Question: I am making a login form in qt where input is taken from the numpad. The numpad is created on screen. When I am trying to take input from the numpad,
It takes the input in the both of the lineEdit field. So how can I separate both of these while taking the input from the numpad?
'''
#include "mainwindow.h"
#include "ui_mainwindow.h"
#include "mainscreen.h"
MainWindow::MainWindow(QWidget *parent) :
QMainWindow(parent),
ui(new Ui::MainWindow)
{
ui->setupUi(this);
connect(ui->dB1,SIGNAL(released()),this,SLOT(display()));
connect(ui->dB2,SIGNAL(released()),this,SLOT(display()));
connect(ui->dB3,SIGNAL(released()),this,SLOT(display()));
connect(ui->dB4,SIGNAL(released()),this,SLOT(display()));
connect(ui->dB5,SIGNAL(released()),this,SLOT(display()));
connect(ui->dB6,SIGNAL(released()),this,SLOT(display()));
connect(ui->dB7,SIGNAL(released()),this,SLOT(display()));
connect(ui->dB8,SIGNAL(released()),this,SLOT(display()));
connect(ui->dB9,SIGNAL(released()),this,SLOT(display()));
connect(ui->dB0,SIGNAL(released()),this,SLOT(display()));
}
MainWindow::~MainWindow()
{
delete ui;
}
void MainWindow::display()
{
QPushButton *qp=(QPushButton*)sender();
ui->lineEdit->setText(ui->lineEdit->text()+qp->text());
ui->lineEdit_2->setText(ui->lineEdit_2->text()+qp->text());
}
void MainWindow::on_pushButton_clicked()
{
QString username=ui->lineEdit->text();
QString password=ui->lineEdit_2->text();
if(username=="text"&&password=="text")
{
hide();
main_scn=new MainScreen();
main_scn->setWindowFlags(Qt::Window|Qt::FramelessWindowHint);
main_scn->show();
}
}
'''
the UI is here, please check this out

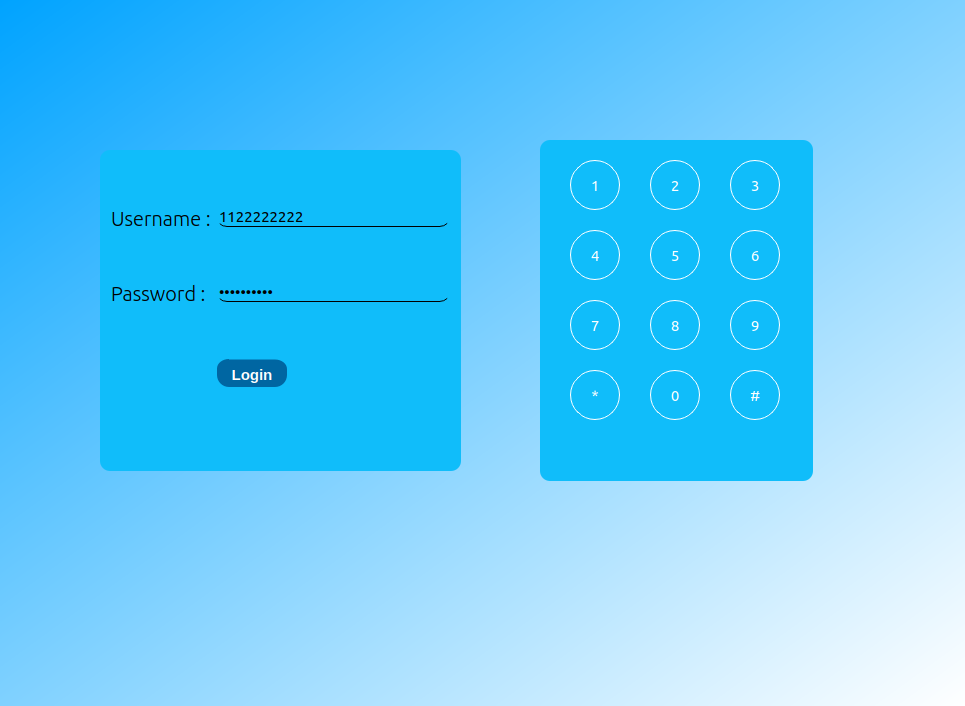
Answer: Creating a numpad in that way is inconvenient since it will place the text in both QLineEdit, and usually the username and password are not always the same.
My proposal is to create a Numpad that does not need to be connected by signals, but an event will be sent so that the widget that has the focus.
'''
#ifndef NUMPADWIDGET_H
#define NUMPADWIDGET_H
#include <QApplication>
#include <QGridLayout>
#include <QKeyEvent>
#include <QToolButton>
#include <QWidget>
class NumpadWidget : public QWidget
{
Q_OBJECT
public:
explicit NumpadWidget(QWidget *parent = nullptr) : QWidget(parent)
{
QGridLayout *lay = new QGridLayout(this);
const std::vector<QPair<QString, int>> values{{"1", Qt::Key_1}, {"2", Qt::Key_2}, {"3", Qt::Key_3},
{"4", Qt::Key_4}, {"5", Qt::Key_5}, {"6", Qt::Key_6},
{"7", Qt::Key_7}, {"8", Qt::Key_8}, {"9", Qt::Key_9},
{".", Qt::Key_Colon}, {"0", Qt::Key_0}, {"*", Qt::Key_Asterisk}};
int i = 0;
int j = 0;
for(const QPair<QString, int> & value : values){
QToolButton *button =new QToolButton;
button->setText(value.first);
button->setFixedSize(40,40);
lay->addWidget(button, i, j);
button->setProperty("text", value.first);
button->setProperty("key", value.second);
connect(button, &QToolButton::clicked, this, &NumpadWidget::onClicked);
j++;
if(j % 3 == 0){
j=0;
i++;
}
}
setFixedSize(sizeHint());
}
private slots:
void onClicked()
{
if(QWidget *widget = QApplication::focusWidget()){
QString text = sender()->property("text").toString();
int key = sender()->property("key").toInt();
QKeyEvent * event = new QKeyEvent(QEvent::KeyPress, key, Qt::NoModifier, text);
QCoreApplication::postEvent(widget, event);
}
}
};
#endif // NUMPADWIDGET_H
'''
Then the NumpadWidget is promoted so that it can be used in Qt Designer, in the following <URL> it indicates how to do it
The complete project can be found in the following <URL>.